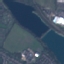
Land use / land cover: River